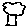
Label: tree